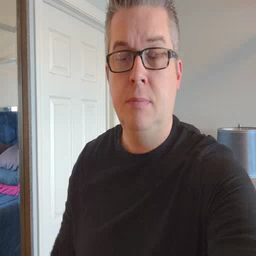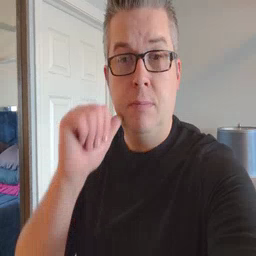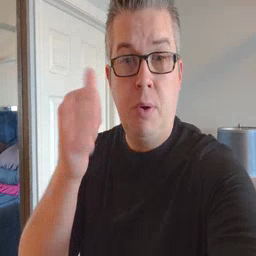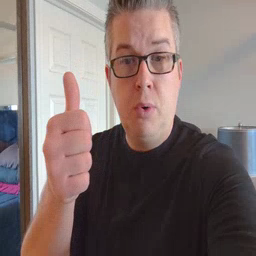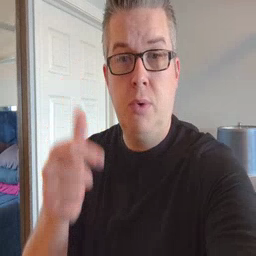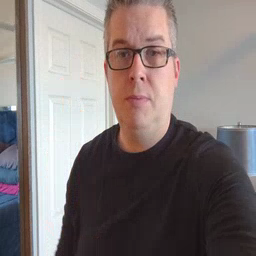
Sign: tomorrow